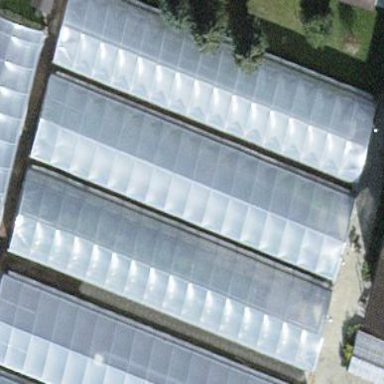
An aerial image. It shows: Greenhouse.